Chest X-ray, PA view. Patient: 55 years old, sex F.
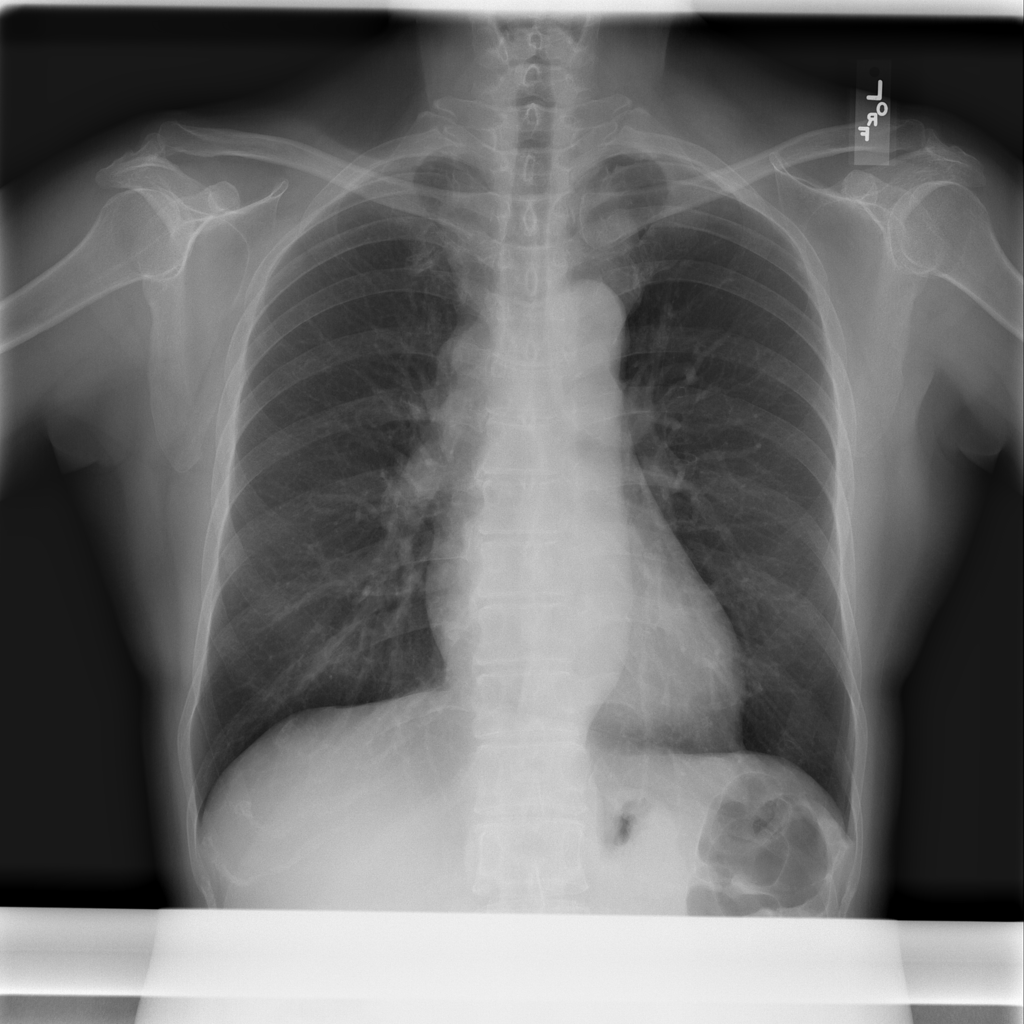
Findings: No Finding